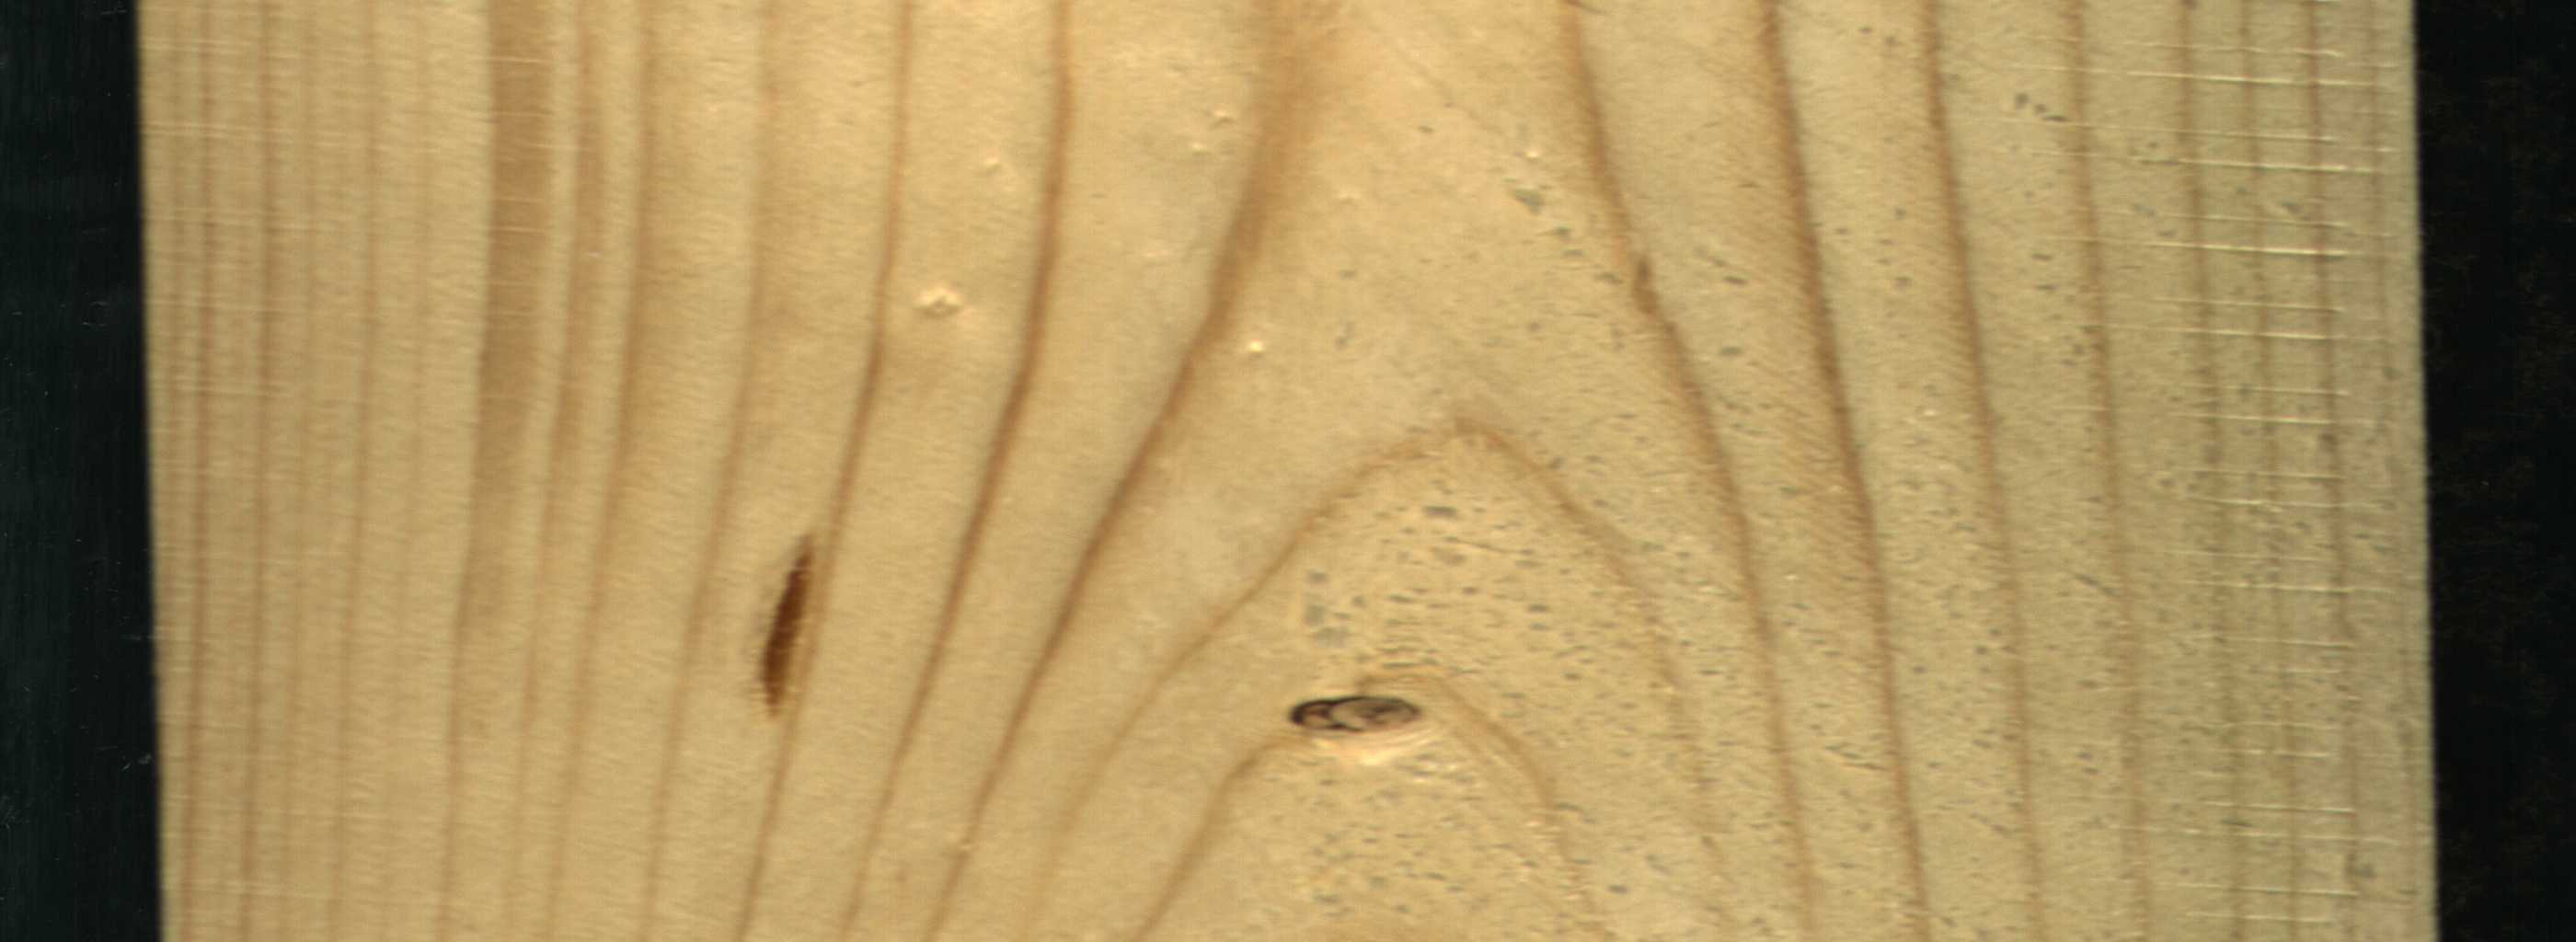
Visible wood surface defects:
resin
Dead_Knot